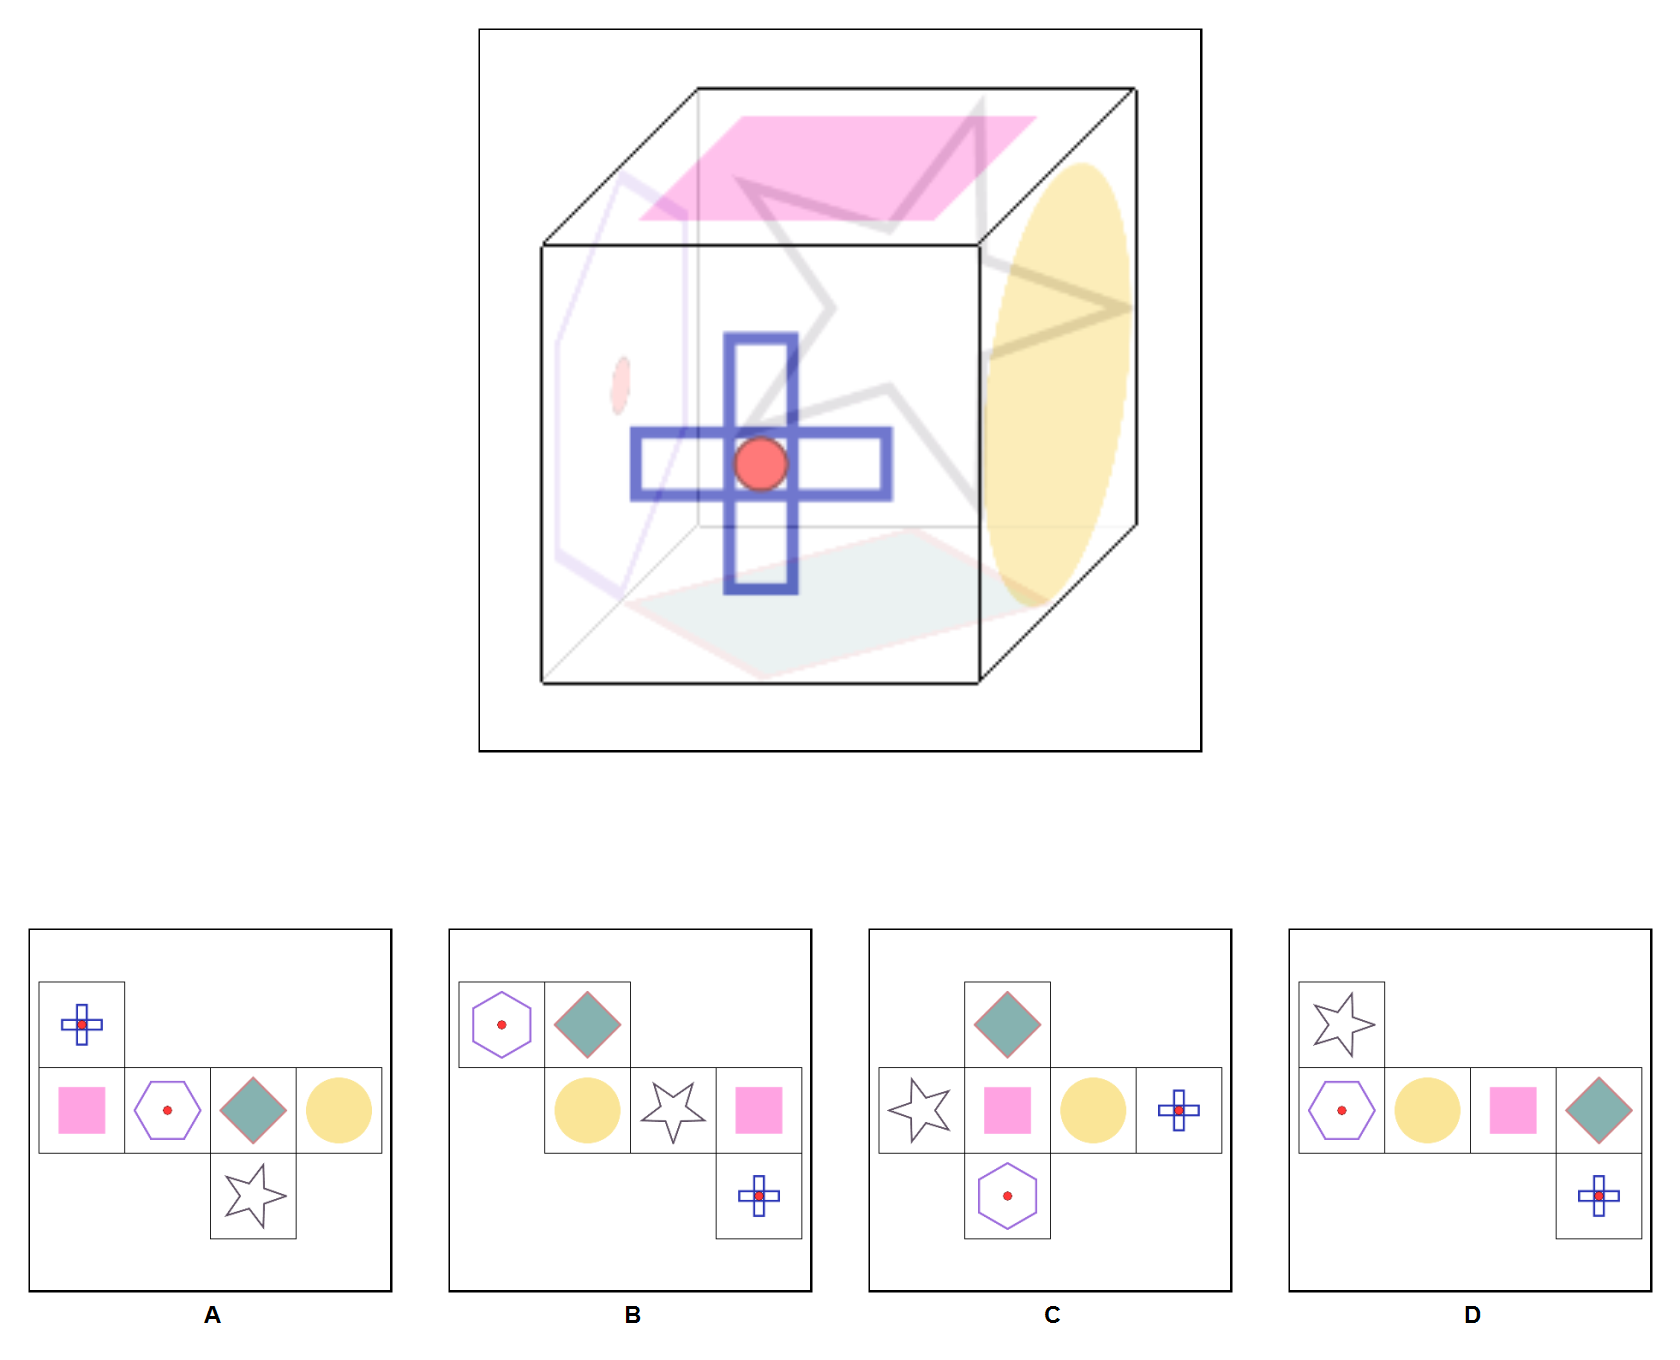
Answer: A